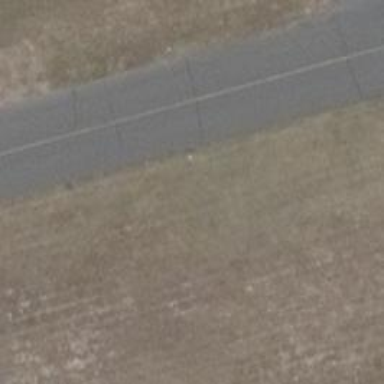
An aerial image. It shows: Taxiway edge marked with aviation lights.